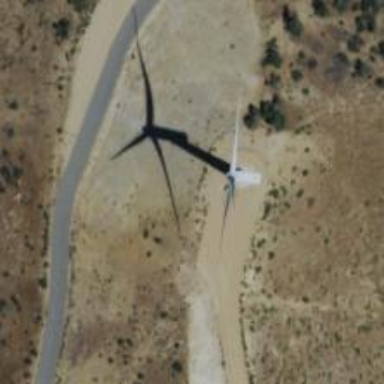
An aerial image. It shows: Wind generator using wind turbines of horizontal axis.